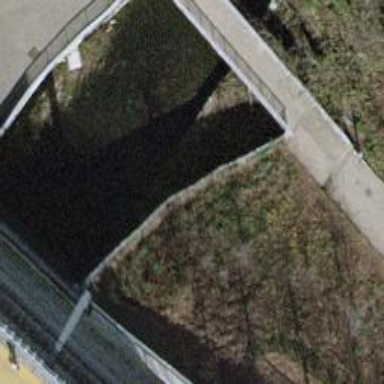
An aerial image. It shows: Retaining wall.